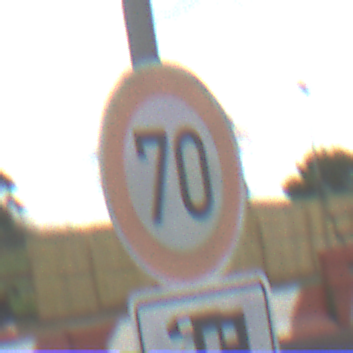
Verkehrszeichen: Geschwindigkeit70
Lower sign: HinweisDurchSinnbild23
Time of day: MorningAfternoon
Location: Outdoor (RoadRail)
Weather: PartlyCloudy
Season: NotSpecified
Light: Natural